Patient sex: M
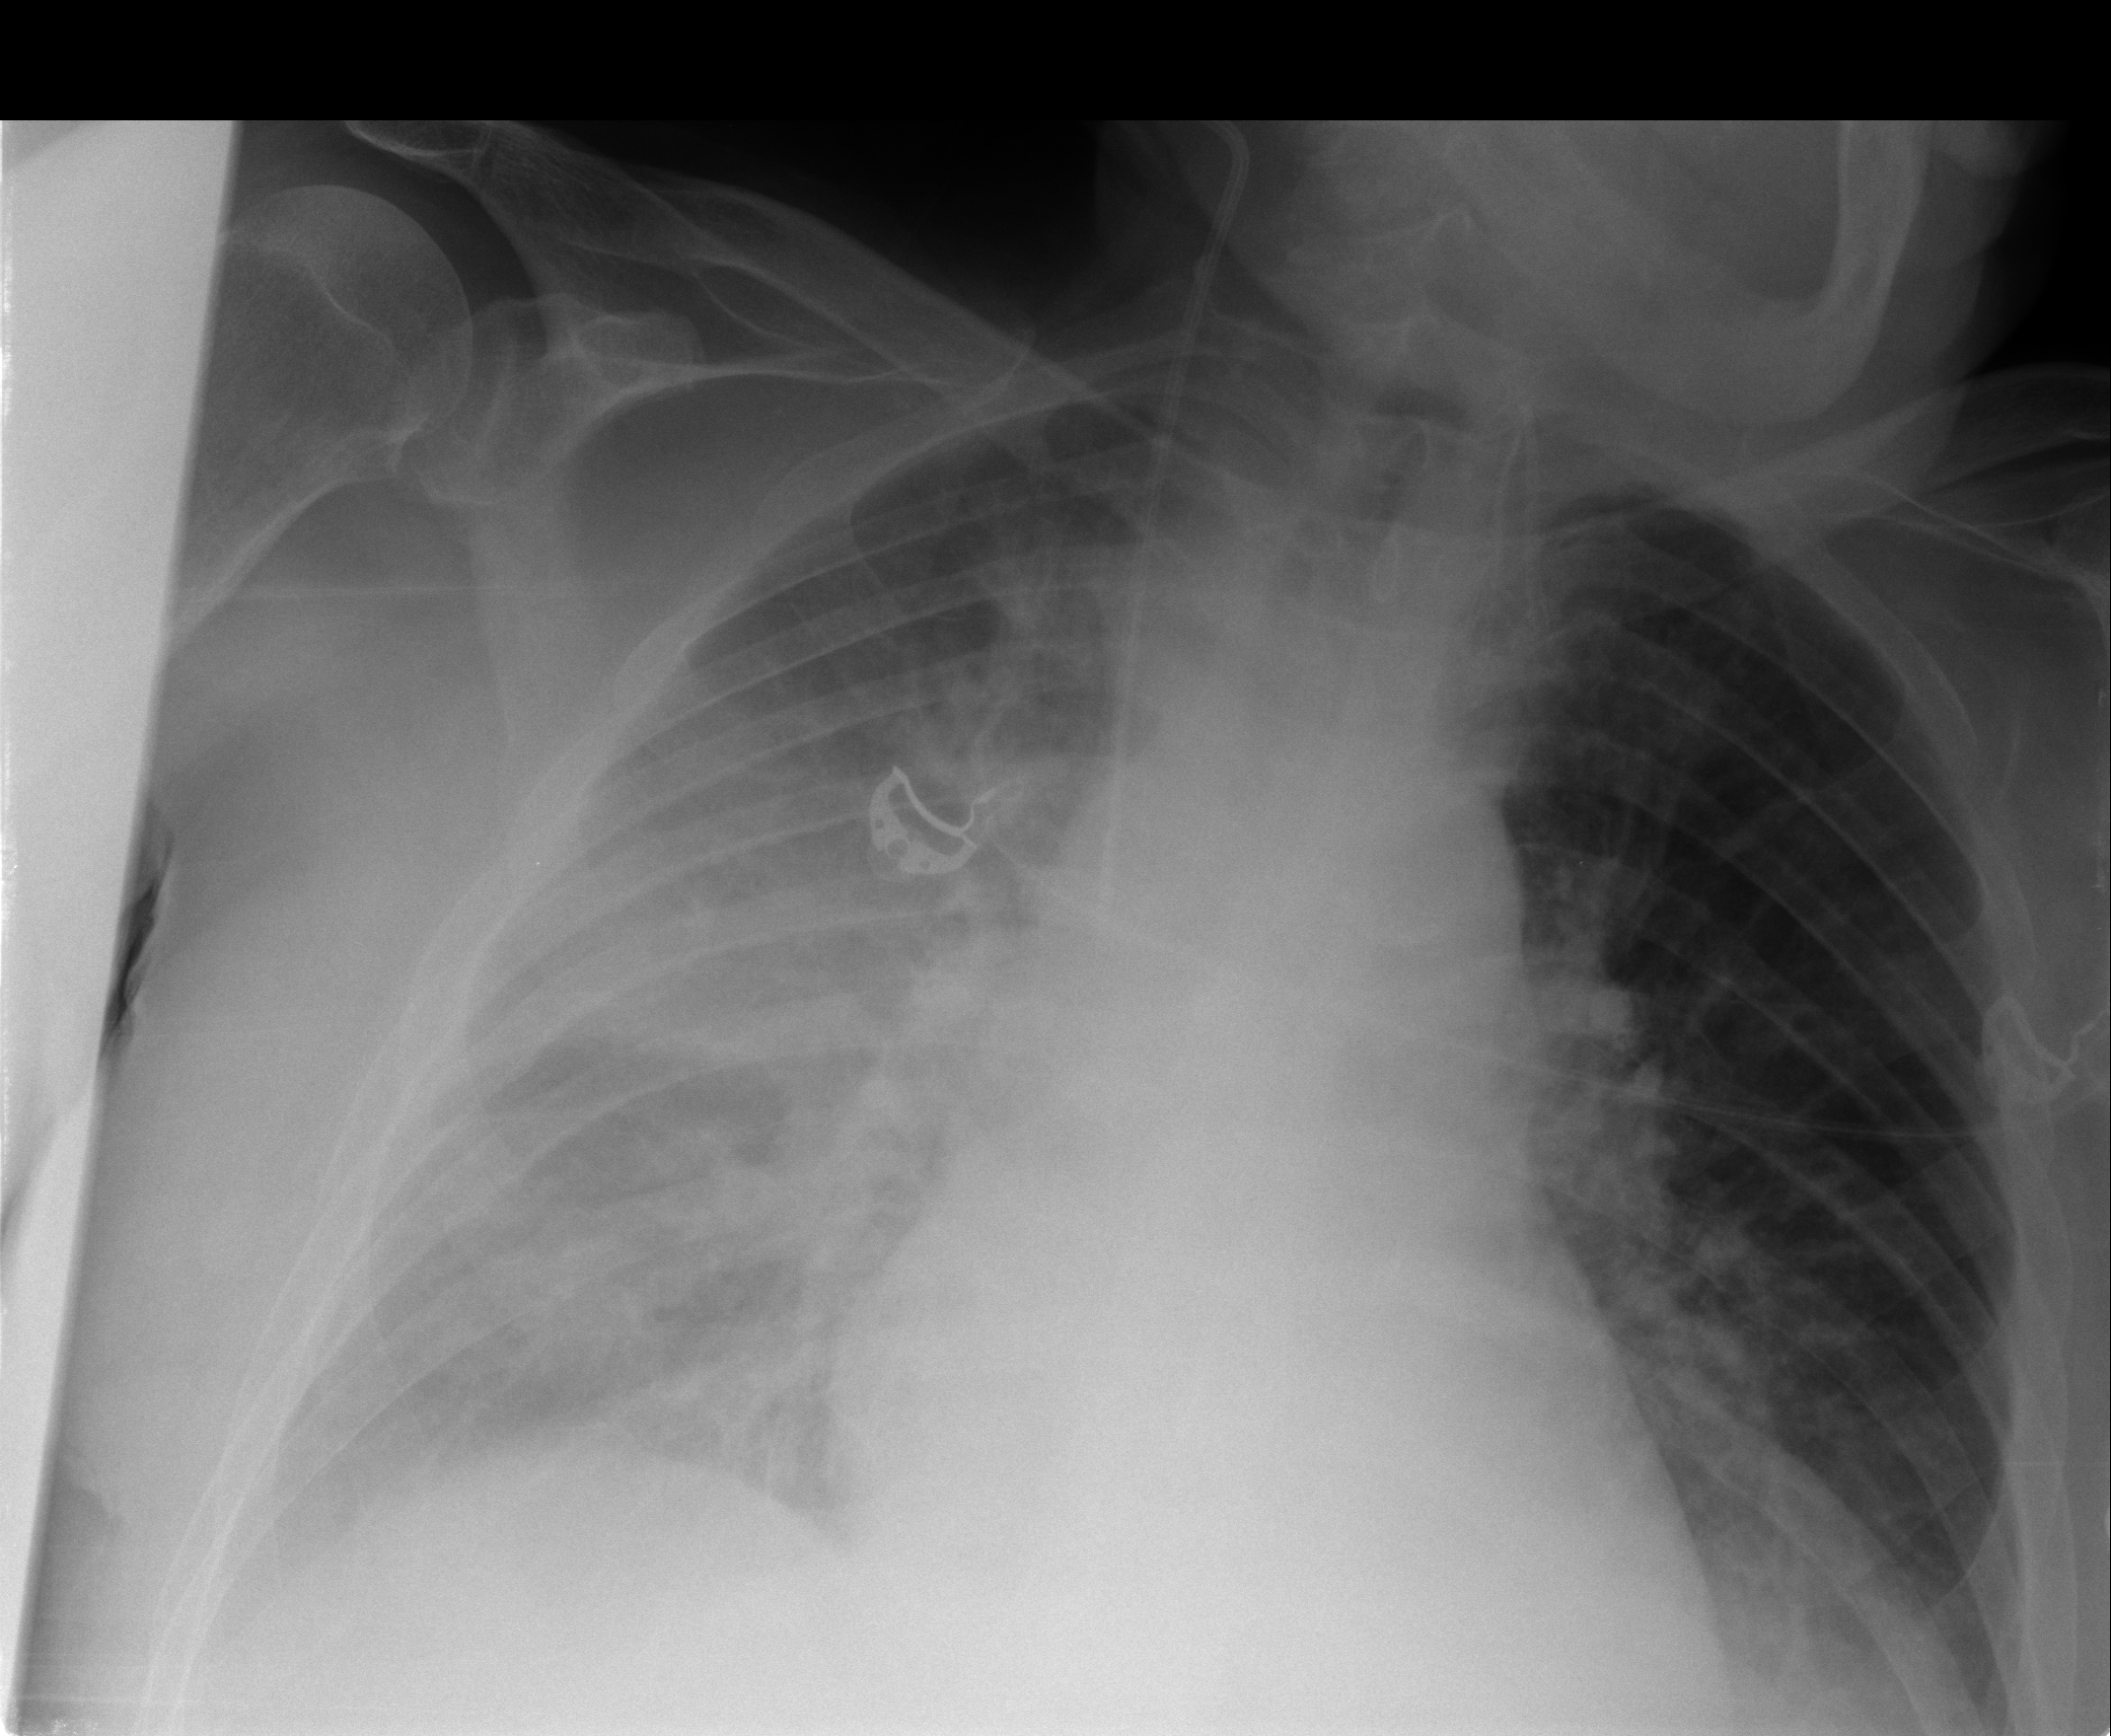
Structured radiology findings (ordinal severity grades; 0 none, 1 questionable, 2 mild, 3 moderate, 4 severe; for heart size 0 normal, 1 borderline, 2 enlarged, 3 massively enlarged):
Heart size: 2
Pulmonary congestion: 2
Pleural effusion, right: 3
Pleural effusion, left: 0
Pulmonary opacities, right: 2
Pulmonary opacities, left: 0
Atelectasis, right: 3
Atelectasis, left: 0